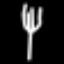
Label: fork